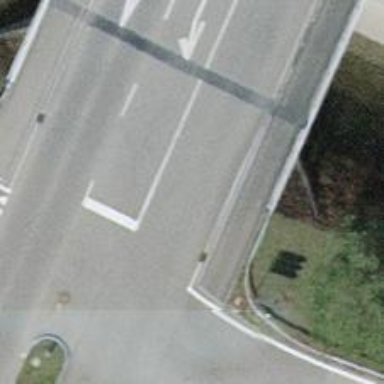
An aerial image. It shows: Primary highway bridge with asphalt surface.